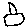
Label: bird